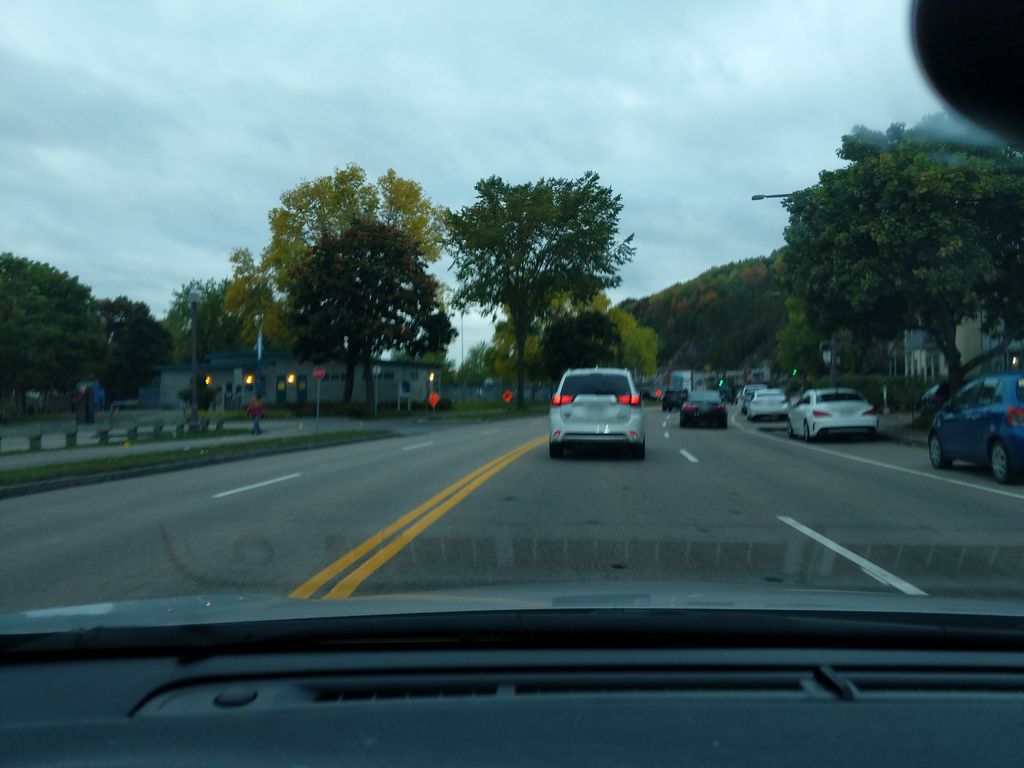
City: quebec_city